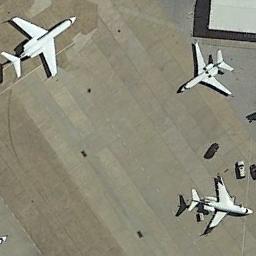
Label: airplane